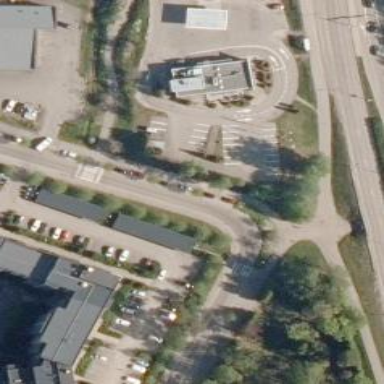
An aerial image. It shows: Retail area.